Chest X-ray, AP view. Patient: 49 years old, sex M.
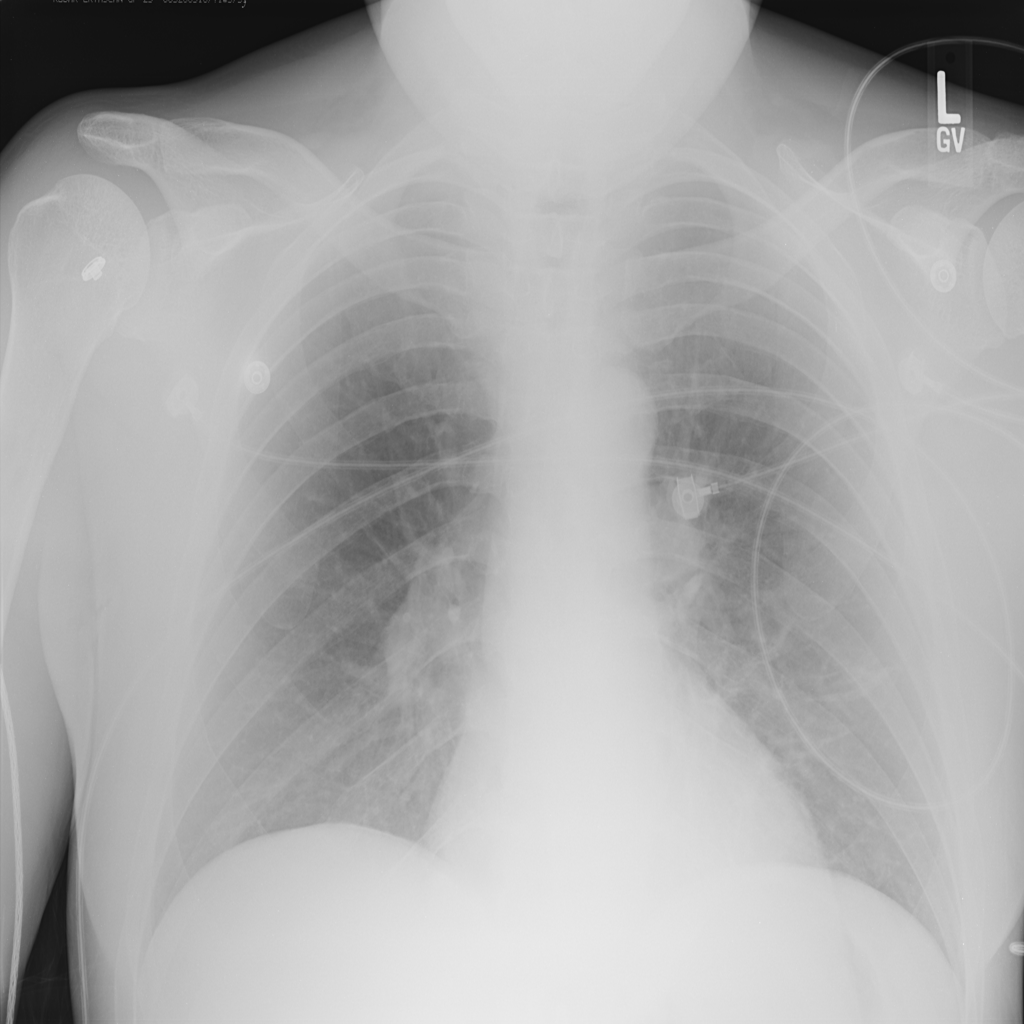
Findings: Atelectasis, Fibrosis